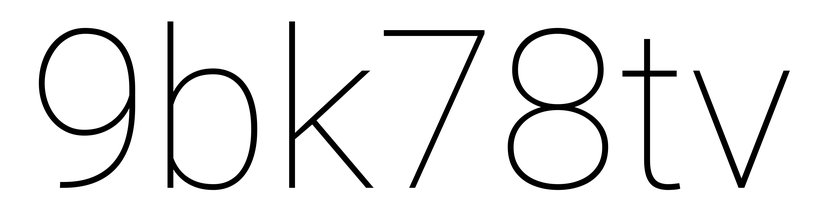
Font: Roboto_Thin